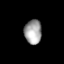
Tissue: lung
Cell type: Myeloid cells
Senescence score: 0.6149
Nuclear area (px): 407
Mean DAPI intensity: 163.069